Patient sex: F
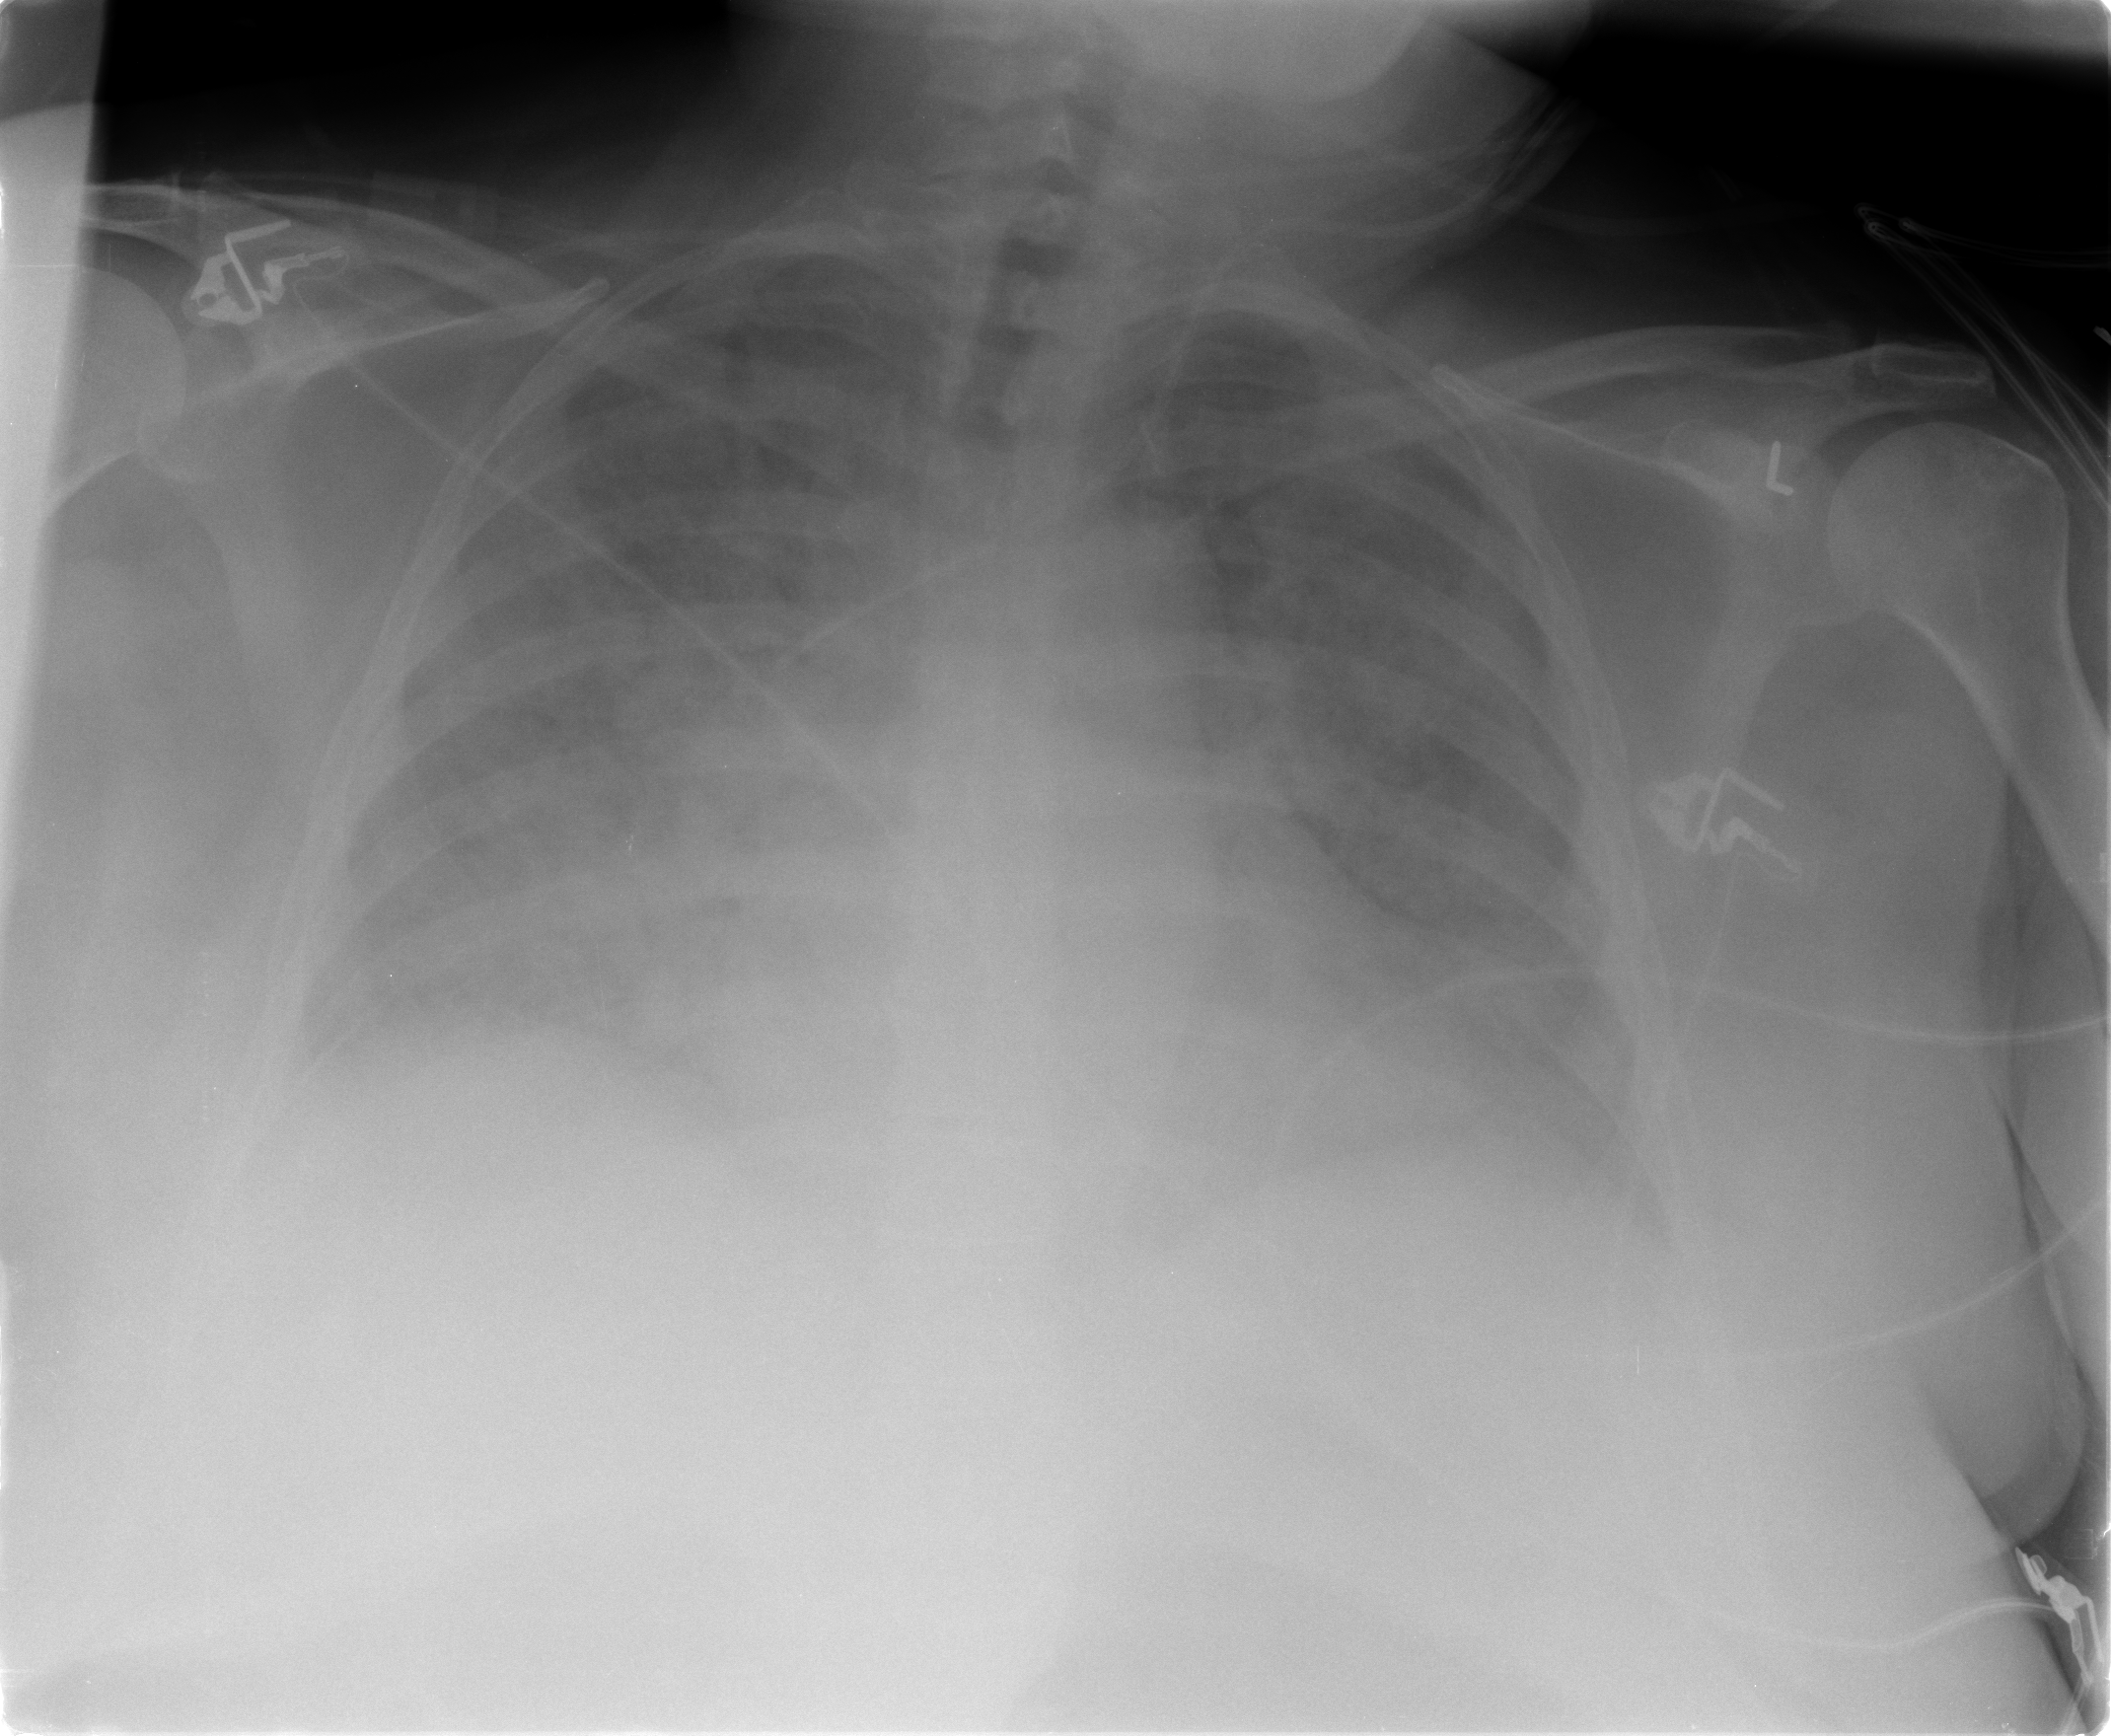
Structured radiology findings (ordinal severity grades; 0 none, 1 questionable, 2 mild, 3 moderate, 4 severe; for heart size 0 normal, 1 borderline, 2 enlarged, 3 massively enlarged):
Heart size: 2
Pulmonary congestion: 4
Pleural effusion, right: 1
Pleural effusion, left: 1
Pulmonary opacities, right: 3
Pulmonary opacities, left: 3
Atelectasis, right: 3
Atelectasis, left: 3